Question: I designed crystal report like this:

in this i have a sub report named
> TransactionDetailed
that i given in part. while coming records am getting two problems
'''
1->sub report heading not coming all pages,,i want to show sub report heading where ever i am getting subreport
2->in first page of my crystal report only showing main report...not getting sub report,,sub report alwayes showing 2 nd page of my crystal reports onwards,,
'''
how i can resolve these two issues?
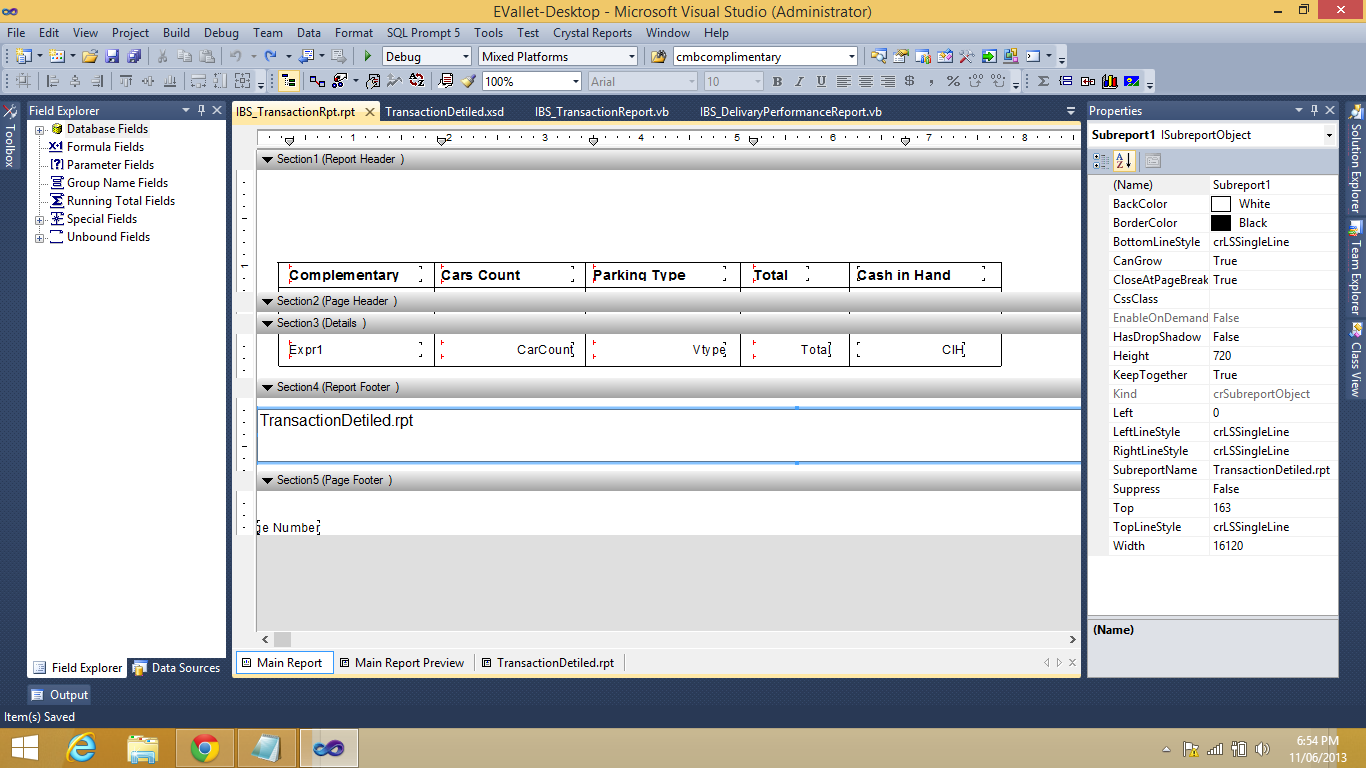
Answer: The way your report is structured is the reason you are not getting correct results. Report Header and Footer should only contain information you want to show ONCE. Page Header and Footer should contain information you want to see on every page (i.e. a logo, legal info in the footer, etc.). Group Header and Footer will show data for the items you have grouped by. The detail section will show all data that pertains to the group. So either group your data and then put the subreport in the Detail section or create a second detail section and put your subreport in there.